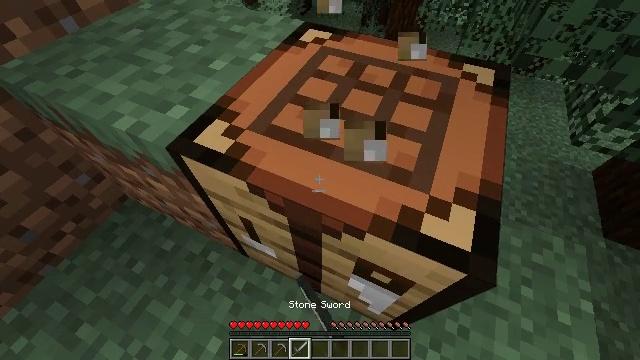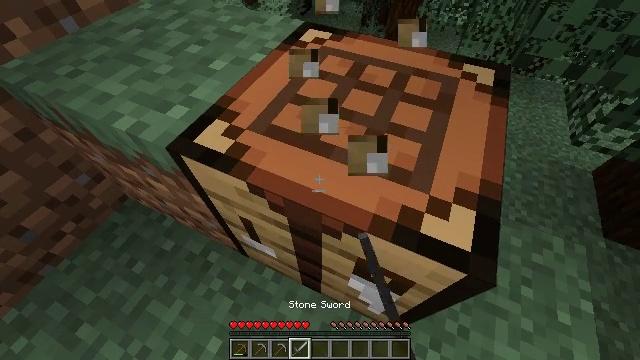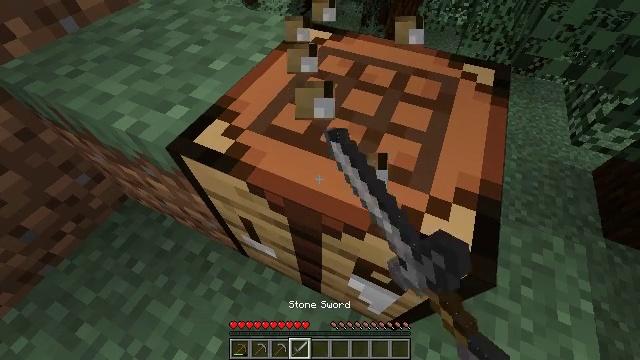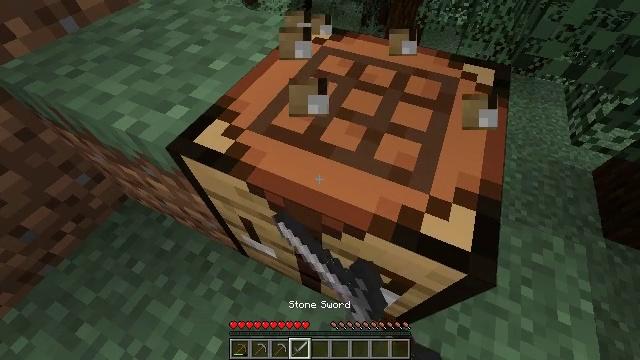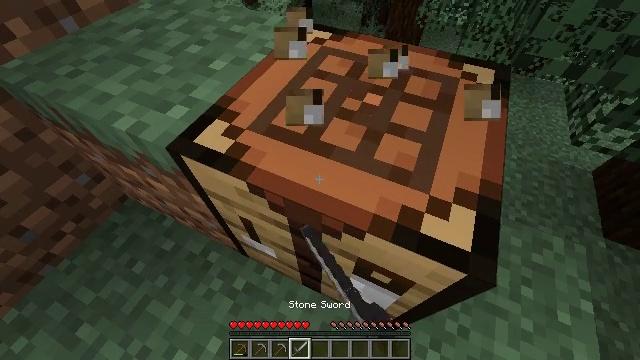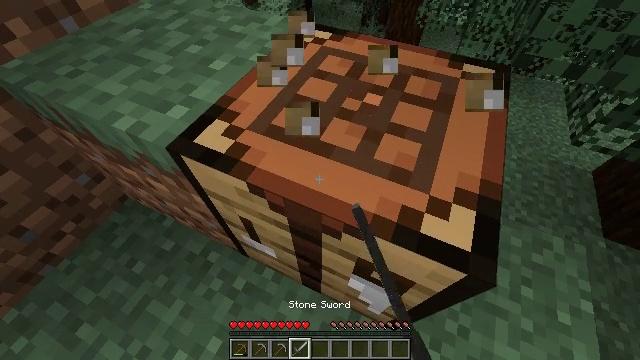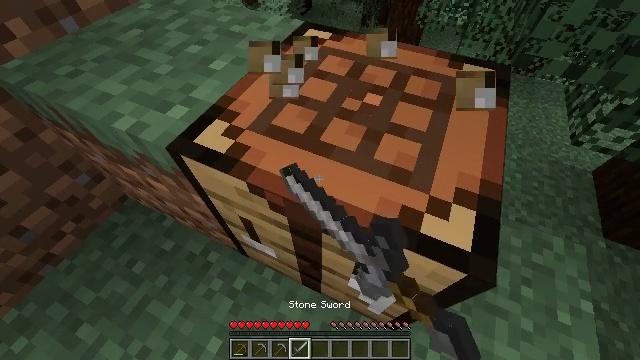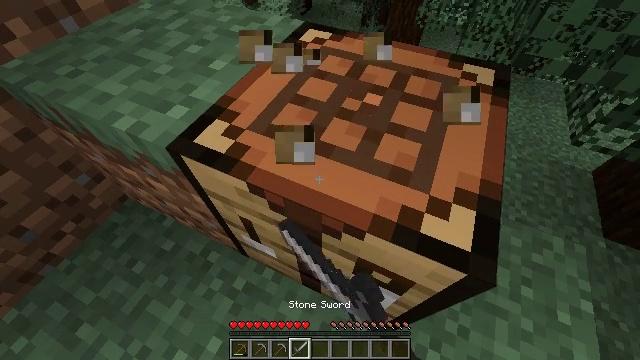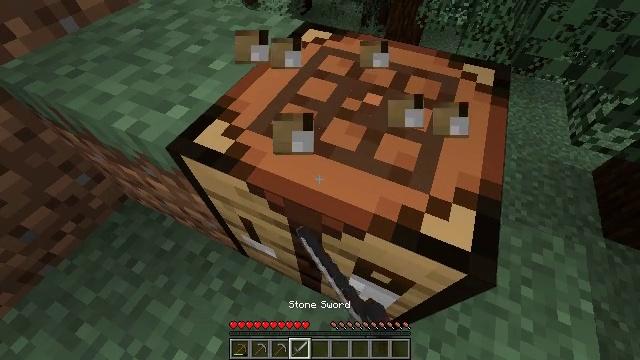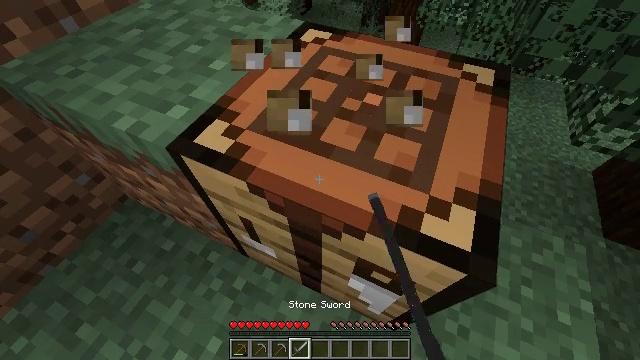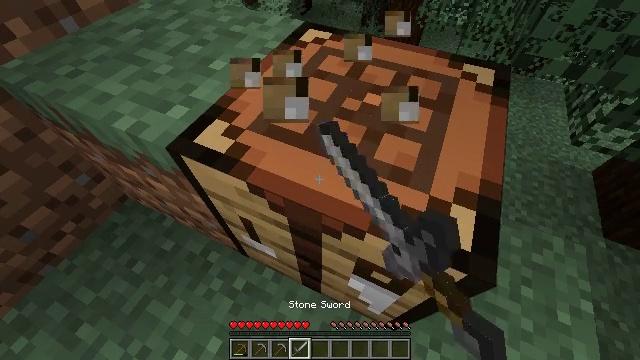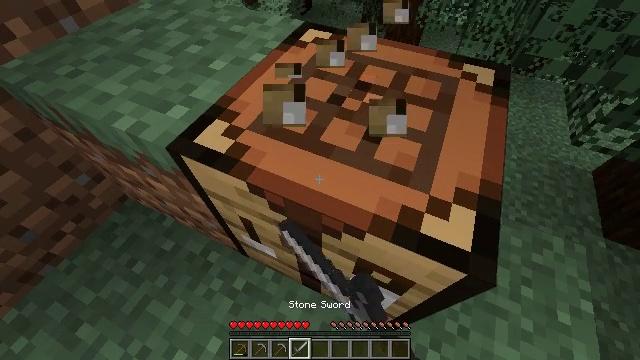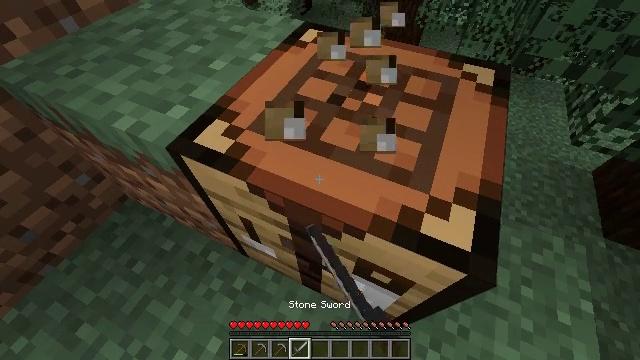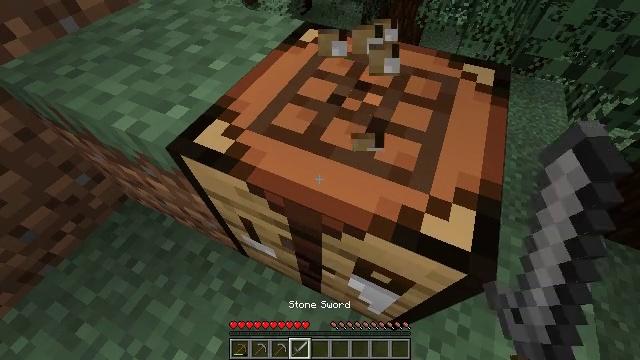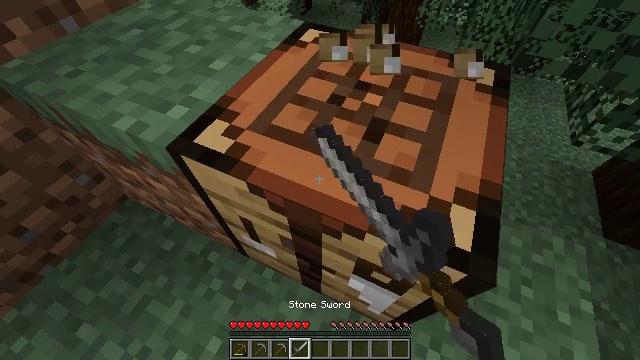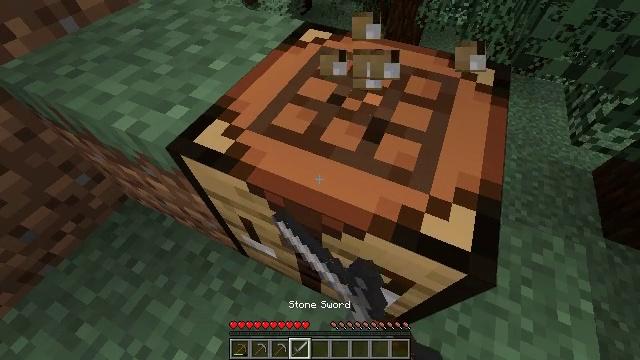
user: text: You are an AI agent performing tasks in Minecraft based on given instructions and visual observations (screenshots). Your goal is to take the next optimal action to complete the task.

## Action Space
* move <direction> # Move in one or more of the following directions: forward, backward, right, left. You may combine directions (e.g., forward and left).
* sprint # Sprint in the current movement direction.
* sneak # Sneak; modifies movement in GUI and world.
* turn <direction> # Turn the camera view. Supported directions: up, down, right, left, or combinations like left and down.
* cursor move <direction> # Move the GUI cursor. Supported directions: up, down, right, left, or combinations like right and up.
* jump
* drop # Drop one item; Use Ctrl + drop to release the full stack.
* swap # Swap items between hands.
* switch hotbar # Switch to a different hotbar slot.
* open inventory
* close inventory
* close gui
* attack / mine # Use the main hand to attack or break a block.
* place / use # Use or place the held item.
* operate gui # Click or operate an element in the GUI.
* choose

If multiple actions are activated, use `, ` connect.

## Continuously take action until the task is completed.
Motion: motion action
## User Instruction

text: Mine block crafting table.
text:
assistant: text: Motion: attack / mine
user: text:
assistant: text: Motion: attack / mine
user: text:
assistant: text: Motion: attack / mine
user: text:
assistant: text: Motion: attack / mine
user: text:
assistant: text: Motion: attack / mine
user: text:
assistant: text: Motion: attack / mine
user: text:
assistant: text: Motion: attack / mine
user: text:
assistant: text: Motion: attack / mine
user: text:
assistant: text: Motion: attack / mine
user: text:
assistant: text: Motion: attack / mine
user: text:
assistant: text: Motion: attack / mine
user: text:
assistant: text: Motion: attack / mine
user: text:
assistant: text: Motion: attack / mine
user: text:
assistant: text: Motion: attack / mine
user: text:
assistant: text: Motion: attack / mine
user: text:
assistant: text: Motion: attack / mine
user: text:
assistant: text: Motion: attack / mine
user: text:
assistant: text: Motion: attack / mine
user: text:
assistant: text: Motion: attack / mine
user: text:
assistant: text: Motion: attack / mine
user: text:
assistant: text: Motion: attack / mine
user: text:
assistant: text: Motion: attack / mine
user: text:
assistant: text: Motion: attack / mine
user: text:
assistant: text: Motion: attack / mine
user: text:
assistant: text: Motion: attack / mine
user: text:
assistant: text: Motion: attack / mine
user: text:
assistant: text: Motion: attack / mine
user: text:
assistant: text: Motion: attack / mine
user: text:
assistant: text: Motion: attack / mine
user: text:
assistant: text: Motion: attack / mine